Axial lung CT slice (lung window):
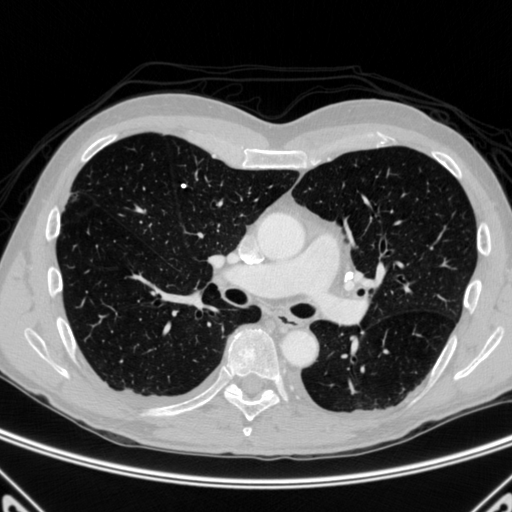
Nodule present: yes
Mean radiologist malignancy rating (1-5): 1